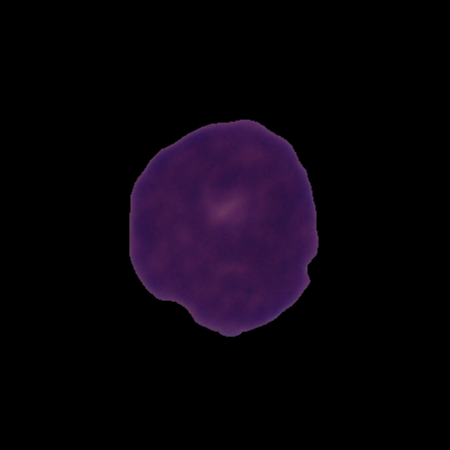
Label: cancer